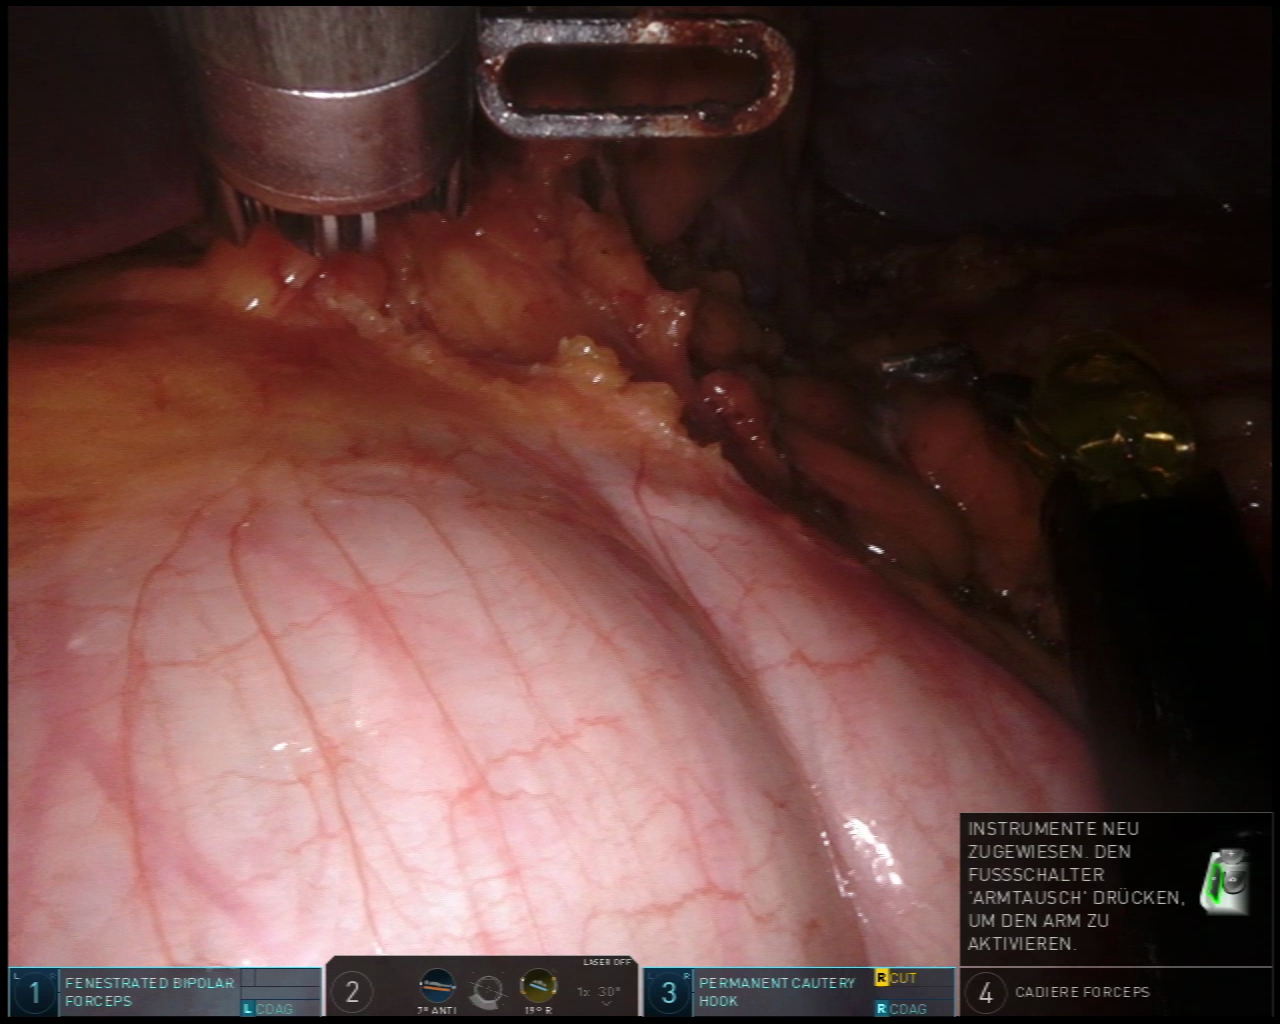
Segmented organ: liver
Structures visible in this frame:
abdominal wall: yes
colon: yes
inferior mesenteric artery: no
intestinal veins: no
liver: yes
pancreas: no
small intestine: no
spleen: no
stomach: no
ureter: no
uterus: no
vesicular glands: no